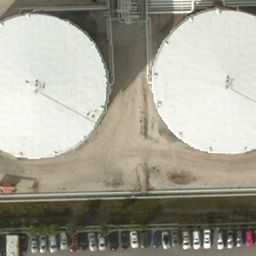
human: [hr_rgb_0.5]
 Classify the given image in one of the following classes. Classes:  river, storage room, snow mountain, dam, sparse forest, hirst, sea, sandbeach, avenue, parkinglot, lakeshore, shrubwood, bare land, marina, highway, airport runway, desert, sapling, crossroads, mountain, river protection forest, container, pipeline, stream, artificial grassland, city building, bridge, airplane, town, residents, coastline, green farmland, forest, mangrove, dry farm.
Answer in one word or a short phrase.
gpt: storage room